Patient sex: M
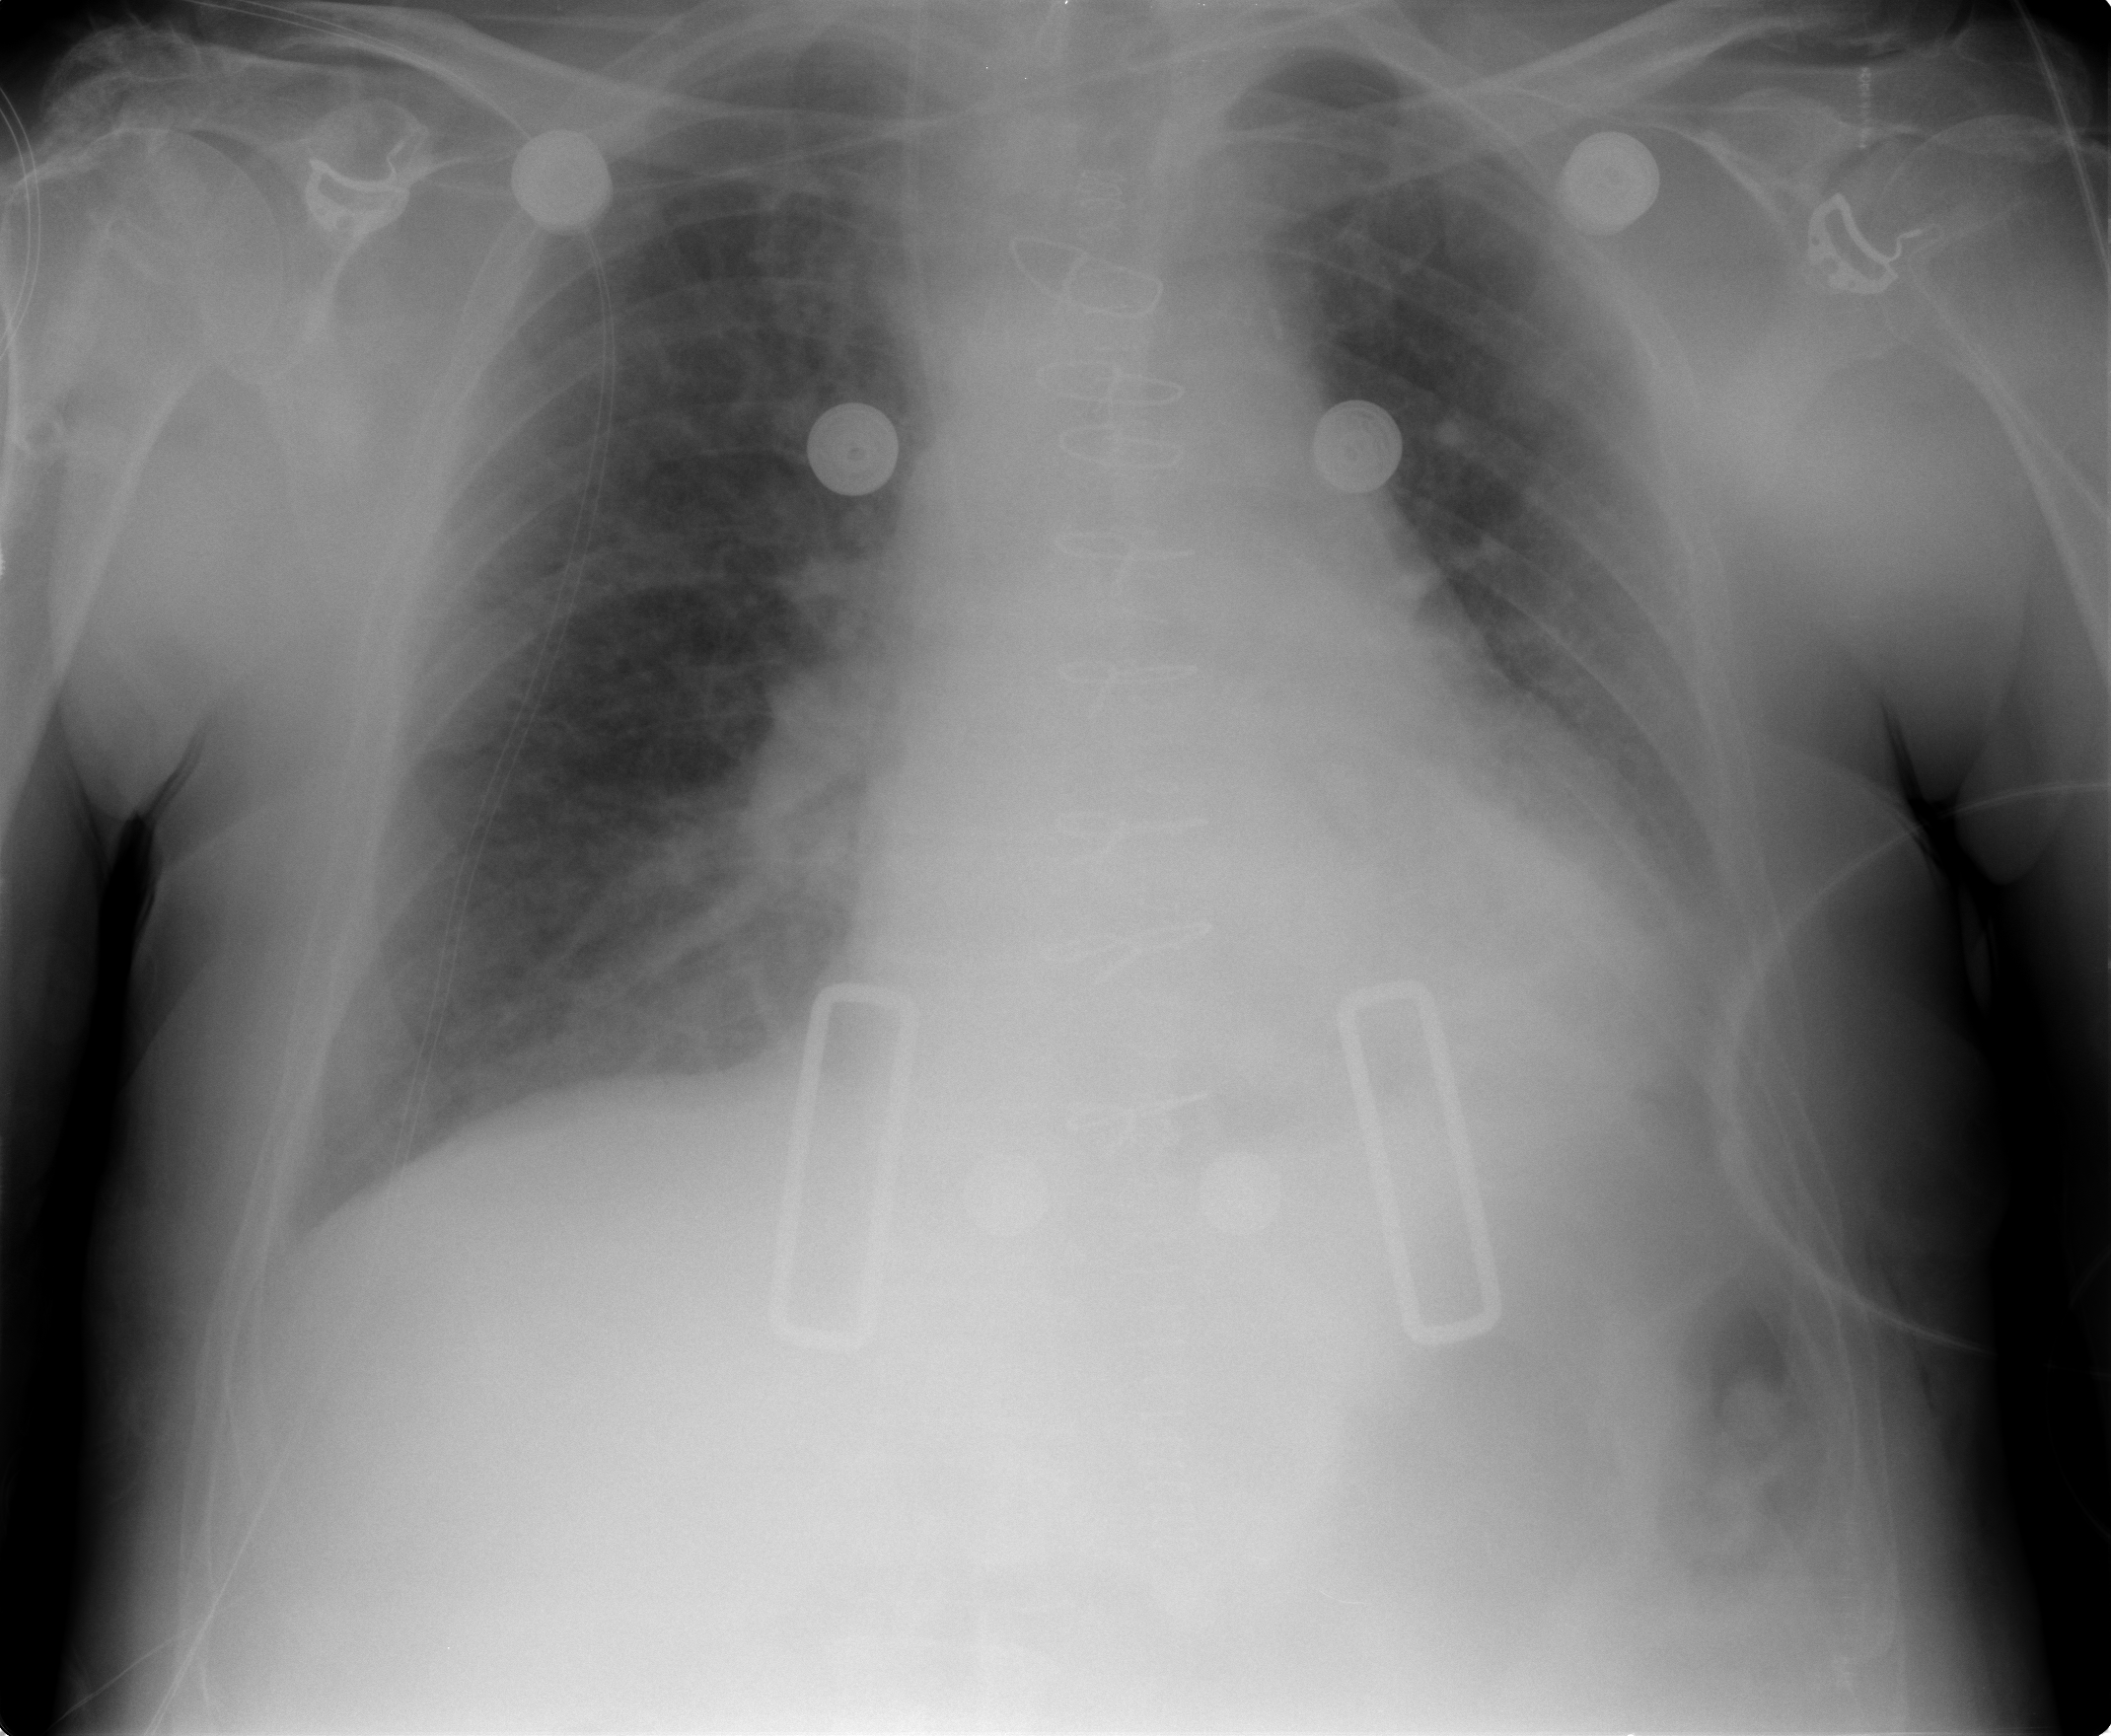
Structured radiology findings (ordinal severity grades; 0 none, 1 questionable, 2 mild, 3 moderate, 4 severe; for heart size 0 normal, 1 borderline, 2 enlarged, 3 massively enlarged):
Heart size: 2
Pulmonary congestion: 3
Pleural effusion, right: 0
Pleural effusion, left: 2
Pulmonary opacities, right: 1
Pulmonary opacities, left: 1
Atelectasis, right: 2
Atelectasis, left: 2